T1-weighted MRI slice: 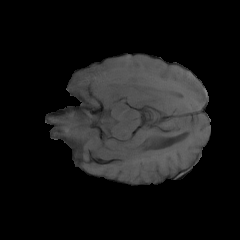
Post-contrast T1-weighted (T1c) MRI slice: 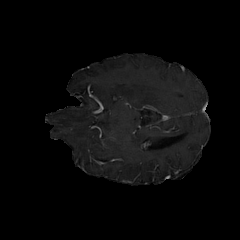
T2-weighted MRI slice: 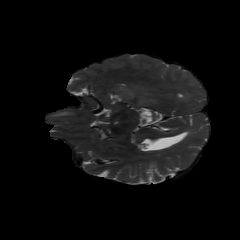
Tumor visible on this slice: yes